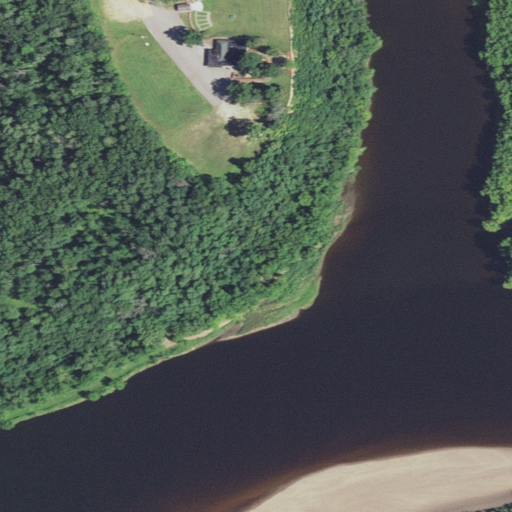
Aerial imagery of cliff(s) in Wisconsin named Yellow Bank containing open water, deciduous forest, cultivated crops, mixed forest, herbaceous wetlands, pasture, woody wetlands, low intensity development, and barren land